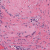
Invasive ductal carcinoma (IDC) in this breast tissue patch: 1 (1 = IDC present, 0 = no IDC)